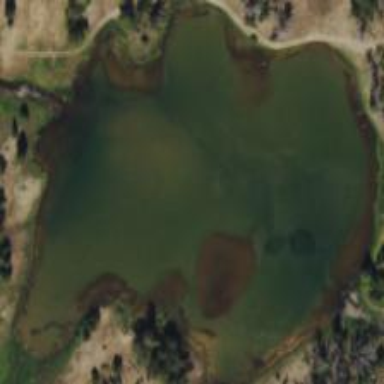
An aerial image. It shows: Lake with natural water.